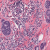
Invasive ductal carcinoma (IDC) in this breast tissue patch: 1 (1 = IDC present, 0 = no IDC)